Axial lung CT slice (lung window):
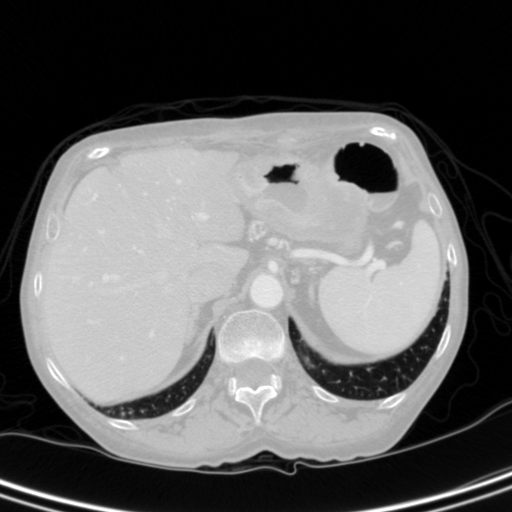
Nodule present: no